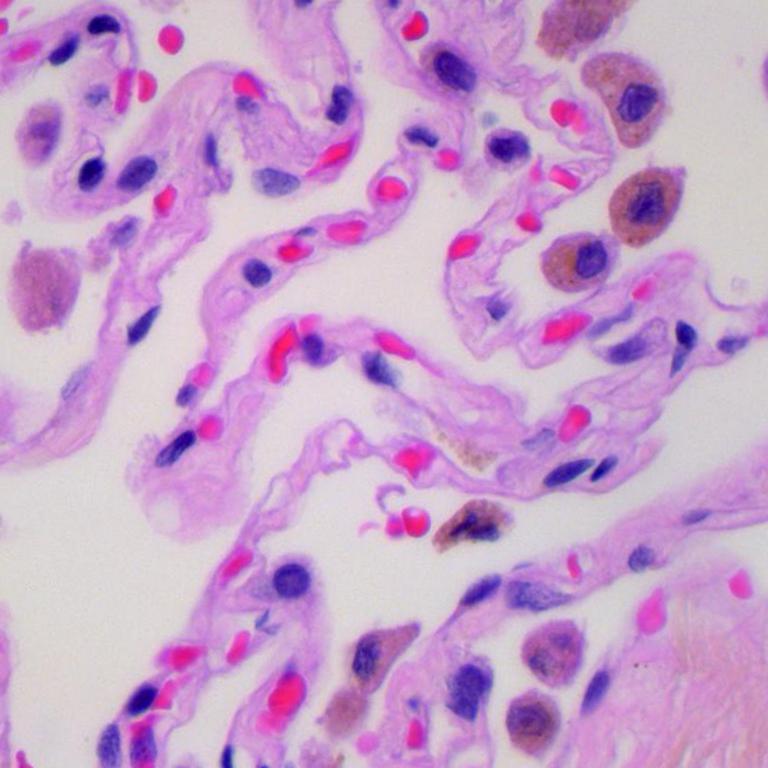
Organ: lung
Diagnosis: benign